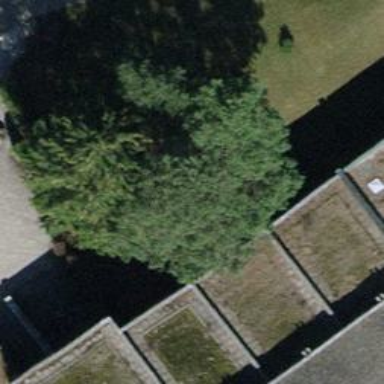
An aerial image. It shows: Urban tree with needleleaved evergreen leaves.